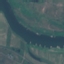
Label: River